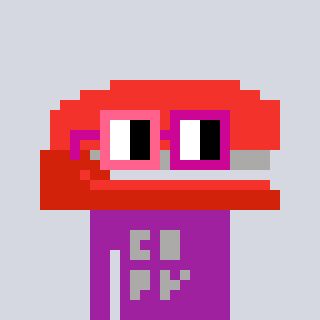
a pixel art character with square pink and red glasses, a stapler-shaped head and a magenta-colored body on a cool background